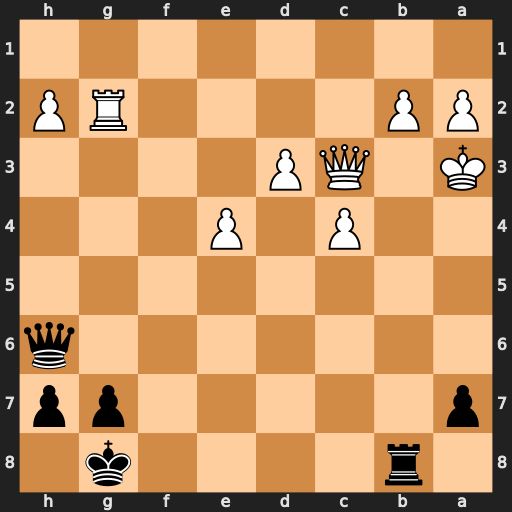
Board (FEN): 1r4k1/p5pp/7q/8/2P1P3/K1QP4/PP4RP/8
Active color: b
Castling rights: -
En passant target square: -
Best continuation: Qa6+ Qa5 Qxa5#